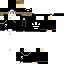
A male human skin with dark skin, wearing brown helmet dressed in a black hoodie and black pants, featuring a closed mouth.